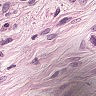
Metastatic tissue present: yes